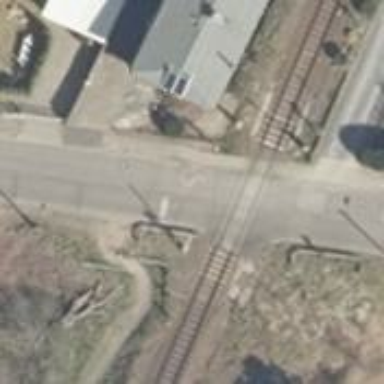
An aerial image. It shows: Automatic barrier at level railway crossing.